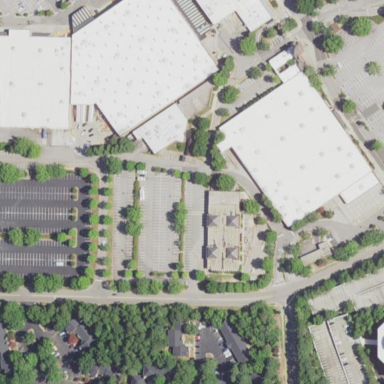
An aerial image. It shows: Commercial building used for retail purposes.